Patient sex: M
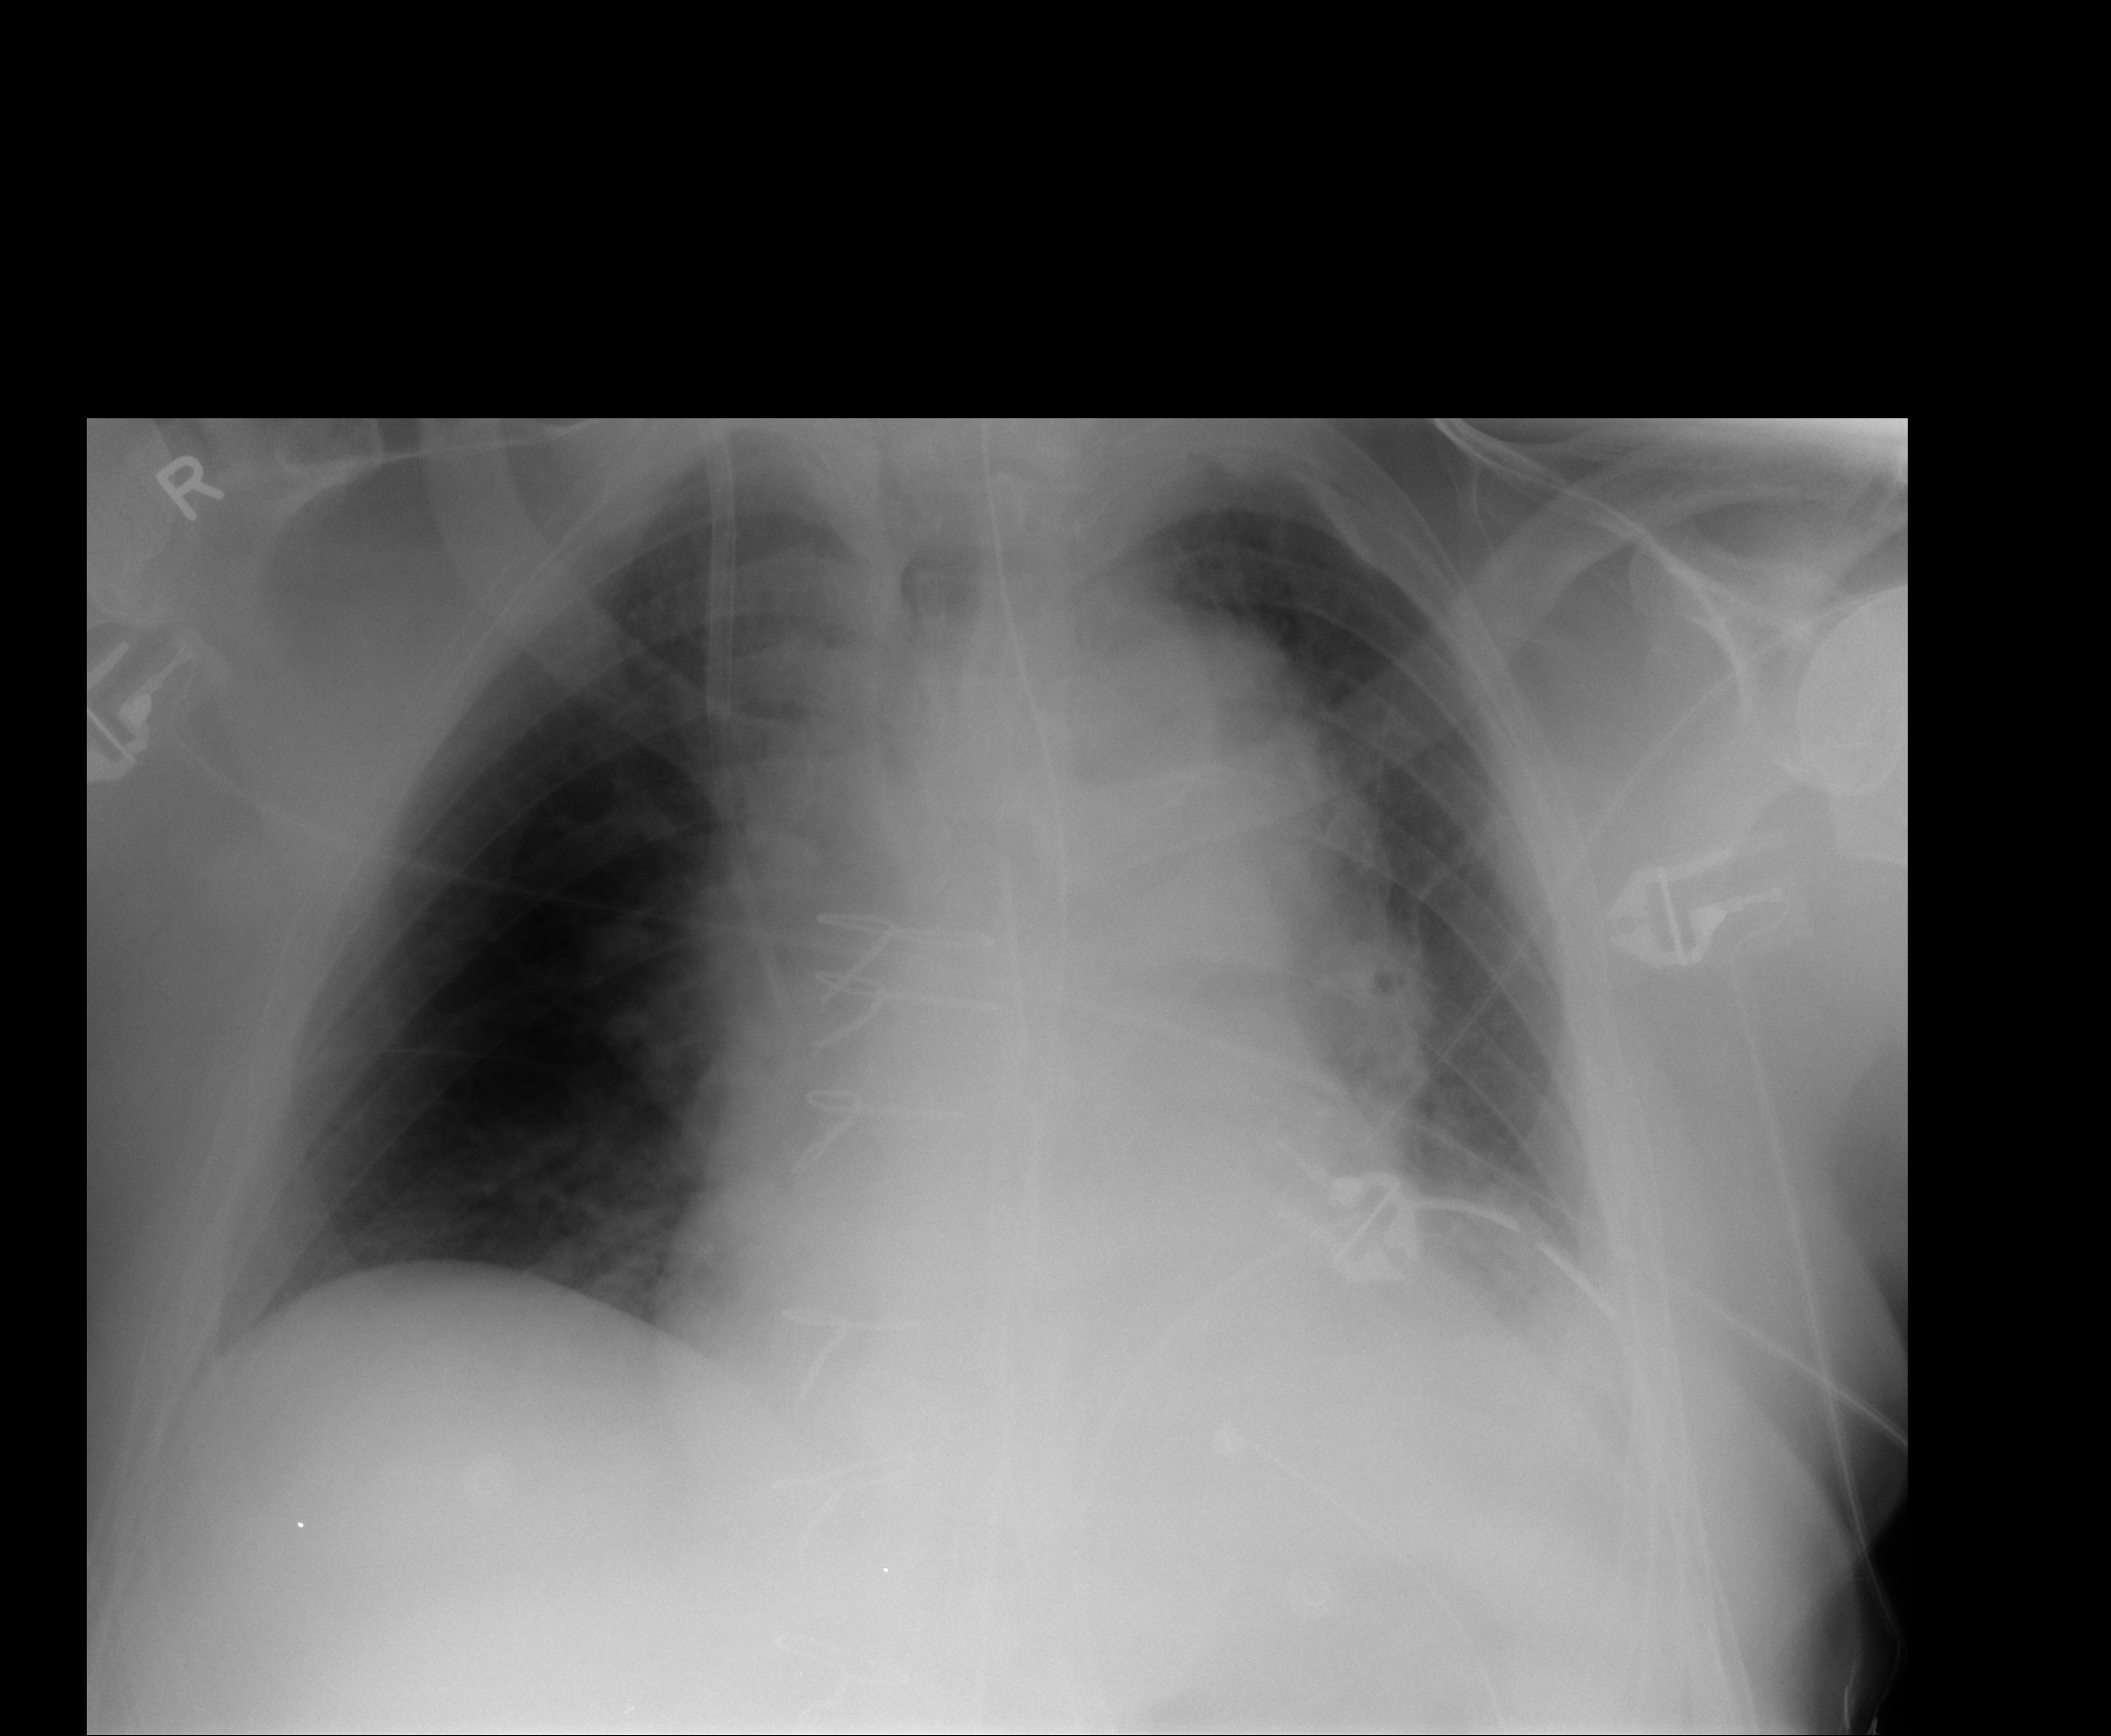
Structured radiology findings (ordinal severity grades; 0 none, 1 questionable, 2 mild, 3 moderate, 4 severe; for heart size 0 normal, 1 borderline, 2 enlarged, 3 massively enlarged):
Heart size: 2
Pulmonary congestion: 1
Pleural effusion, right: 0
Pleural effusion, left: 2
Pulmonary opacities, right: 0
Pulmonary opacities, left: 0
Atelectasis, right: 2
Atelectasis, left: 2